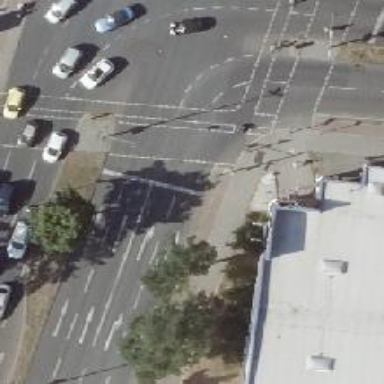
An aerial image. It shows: Road with traffic signals.